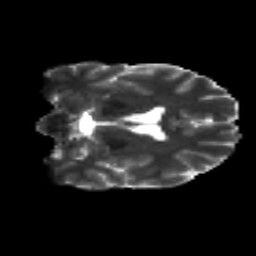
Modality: T2w
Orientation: coronal
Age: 34
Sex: male
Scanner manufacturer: siemens
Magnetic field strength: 3 T
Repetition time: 8.8 s
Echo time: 0.085 s